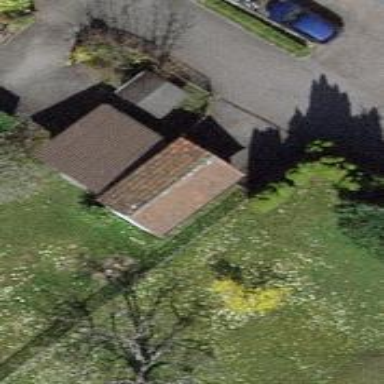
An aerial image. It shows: Garage building.